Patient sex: F
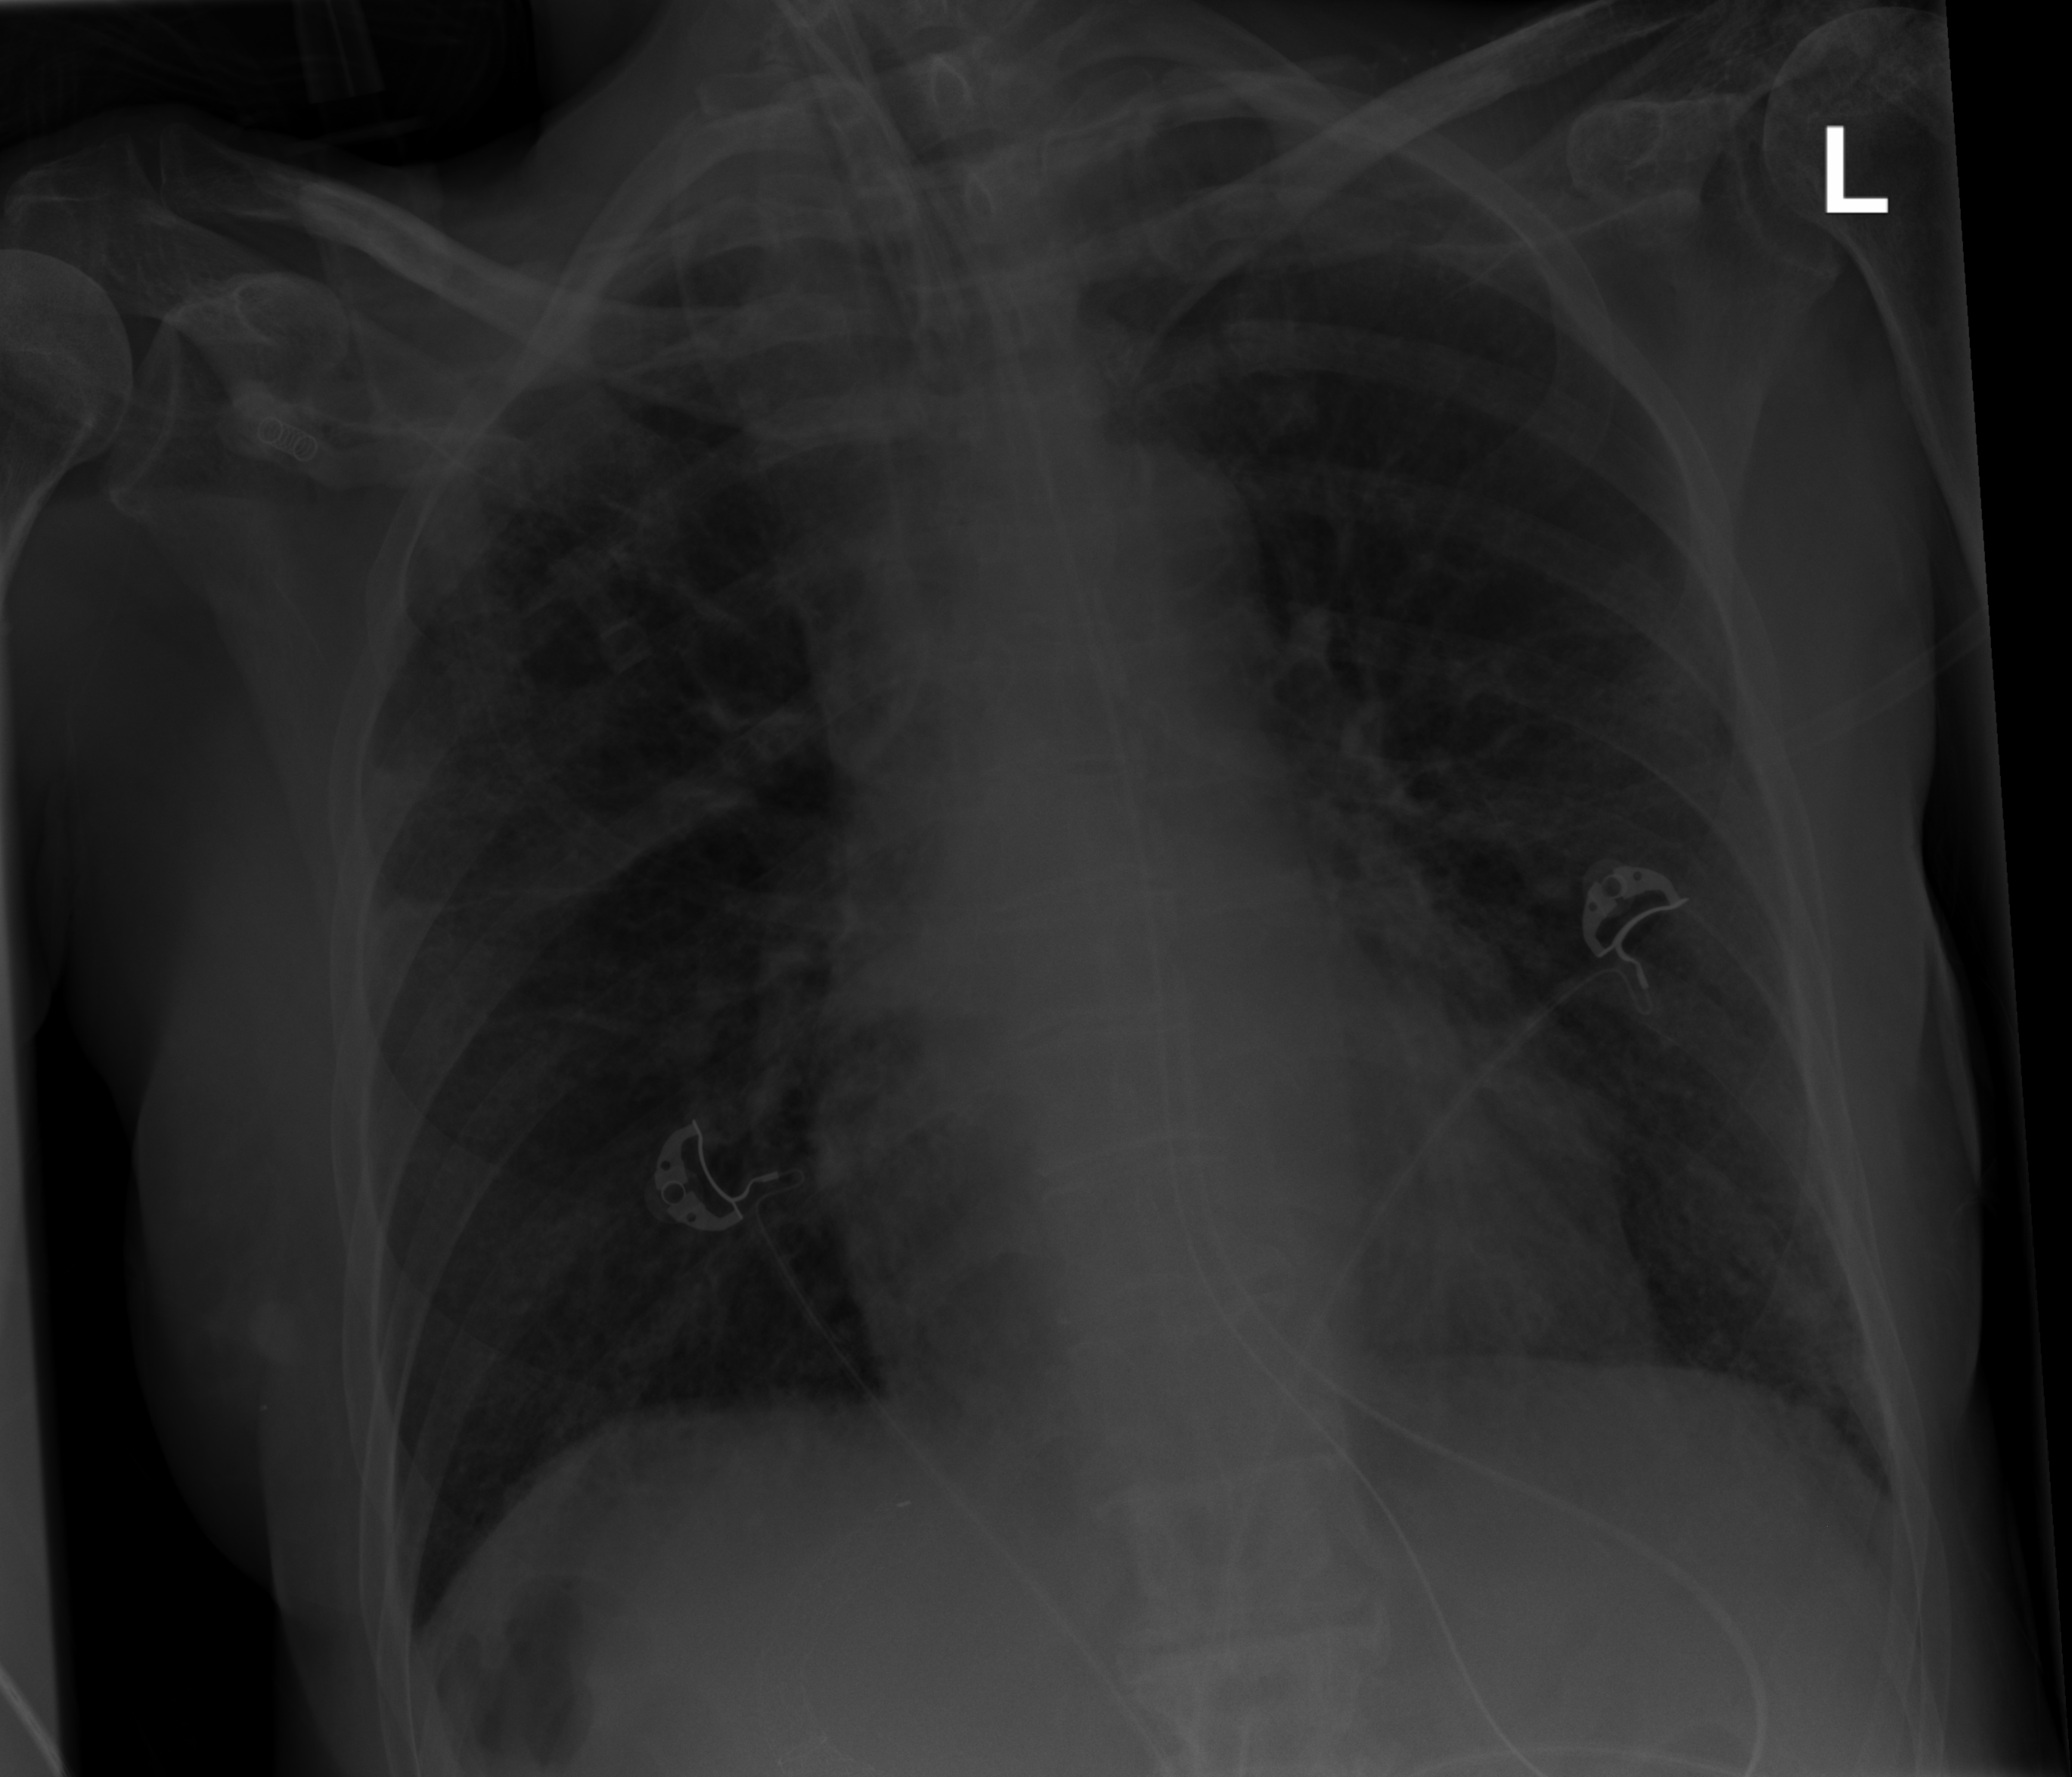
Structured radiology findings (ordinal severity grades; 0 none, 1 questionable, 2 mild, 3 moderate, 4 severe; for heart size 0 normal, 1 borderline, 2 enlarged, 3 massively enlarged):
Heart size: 1
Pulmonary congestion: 0
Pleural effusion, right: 0
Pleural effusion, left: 0
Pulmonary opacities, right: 3
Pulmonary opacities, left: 3
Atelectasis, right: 2
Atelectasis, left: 2